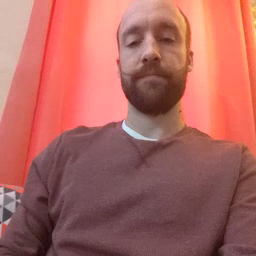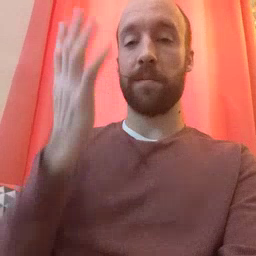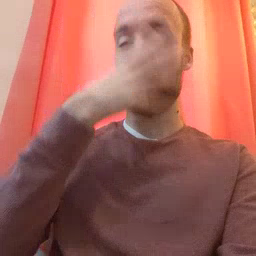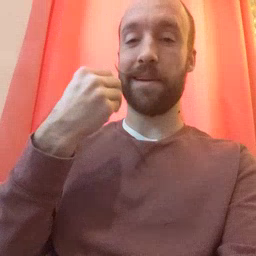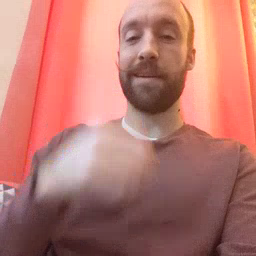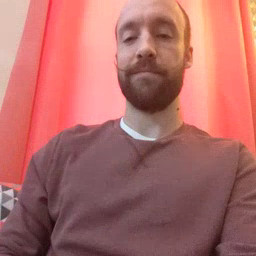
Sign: pretty